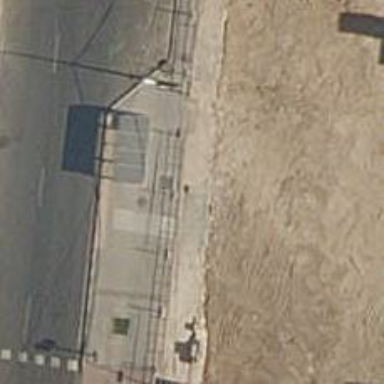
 serving as platform for public transportation."